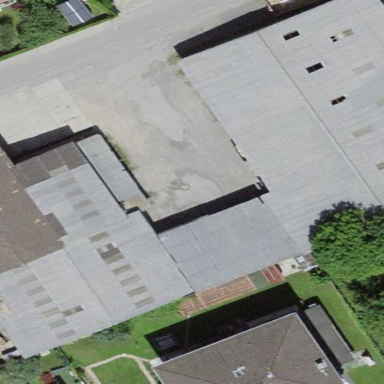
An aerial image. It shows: Industrial building.